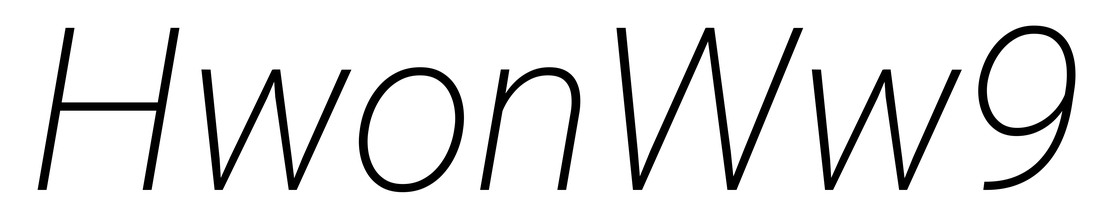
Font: Roboto-Italic_ExtraLight_Italic